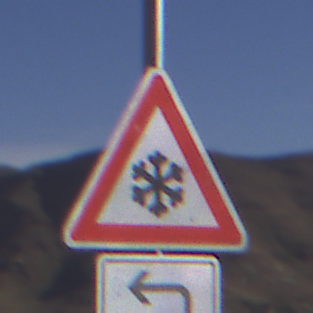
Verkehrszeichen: SchneeOderEisglaette
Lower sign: RichtungsangabeDurchPfeile2
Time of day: Midday
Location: Outdoor (Nature)
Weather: Clear
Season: NotSpecified
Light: Natural